Question: In a for loop I run the following code:
'''
IEnumerable<KeyValuePair<DateTime, double>> avrPrefMinute = d_averagesPerMinute.Where(n => n.Key == minuteAverage.Key.Subtract(new TimeSpan(0, i, 0)));
'''
This loop will always run 20 times, but when I inspect the application with VS2012 Analyser it tells me, it performs poor.

Can someone tell me how to refactor this with a more fast solution. I've read about predicates, but I'm not able to get them right.
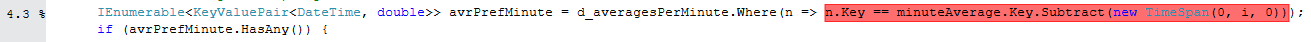
Answer: Well, it looks to me like 'minuteAverage.Key.Subtract(new TimeSpan(0, i, 0))' doesn't depend on anything within the loop. So extract that:
'''
var target = minuteAverage.Key.Subtract(new TimeSpan(0, i, 0));
var avrPrefMinute = d_averagesPerMinute.Where(n => n.Key == target);
'''
Of course, if 'd_averagesPerMinute' is a 'Dictionary<DateTime, double>' you can just do a lookup instead:
'''
var target = minuteAverage.Key.Subtract(new TimeSpan(0, i, 0));
double result;
if (d_averagesPerMinute.TryGetValue(target, out result))
{
// Use result
}
else
{
// No result found
}
'''
Also, I'd actually suggest that rather than
'''
minuteAverage.Key.Subtract(new TimeSpan(0, i, 0))
'''
you use
'''
minuteAverage.Key.AddMinutes(-i);
'''
That's clearer, in my view.